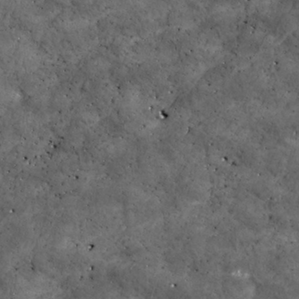
Label: non_frost